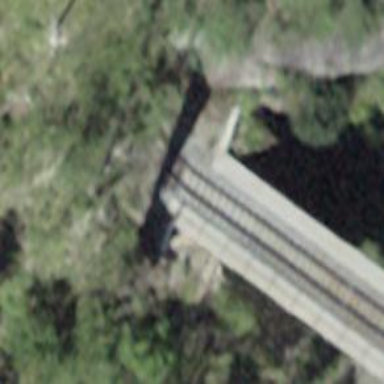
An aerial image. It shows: Narrow-gauge railway track with one electrified contact line.